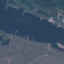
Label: River